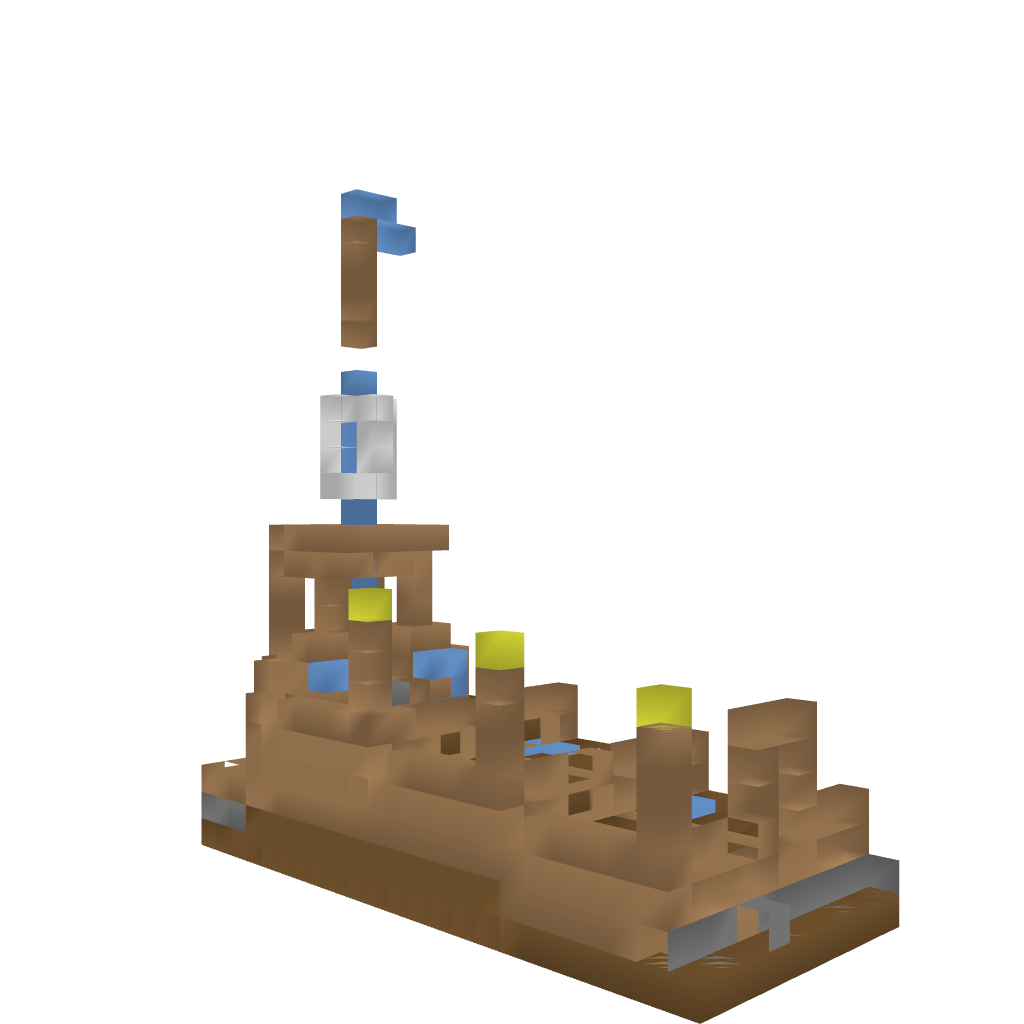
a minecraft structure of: Veg Farm bad low quality